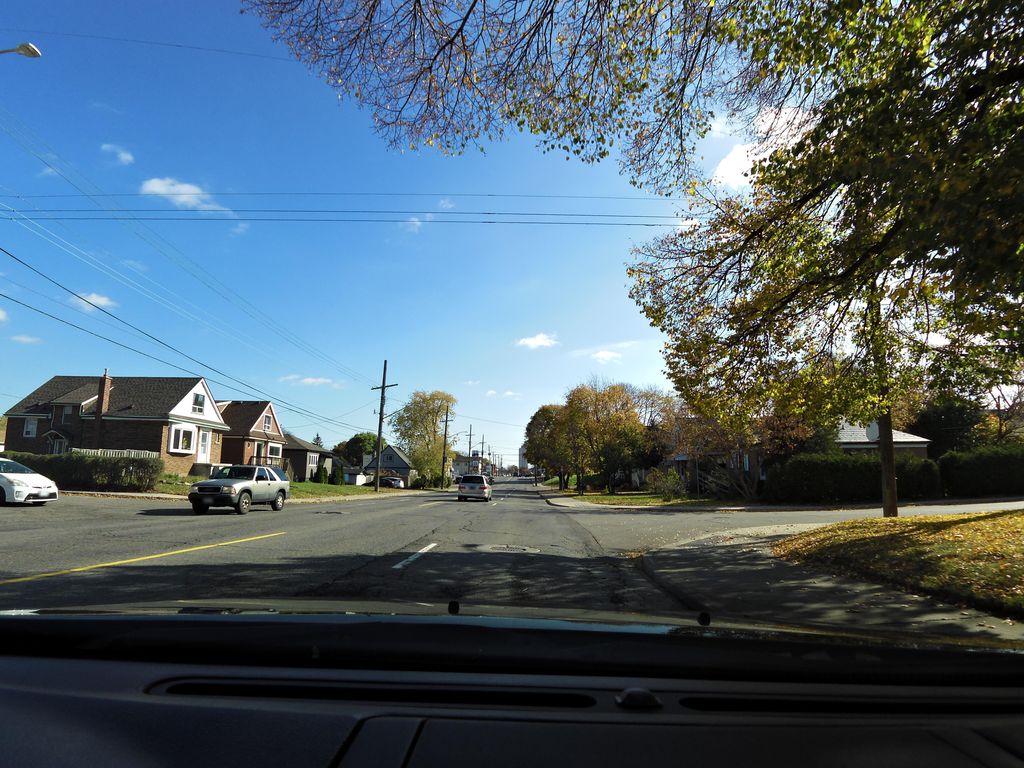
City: hamilton